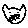
Label: cat